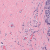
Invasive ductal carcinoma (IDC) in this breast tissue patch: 1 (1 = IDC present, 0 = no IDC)